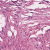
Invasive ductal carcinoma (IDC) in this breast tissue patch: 1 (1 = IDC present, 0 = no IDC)